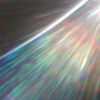
Label: sunburn